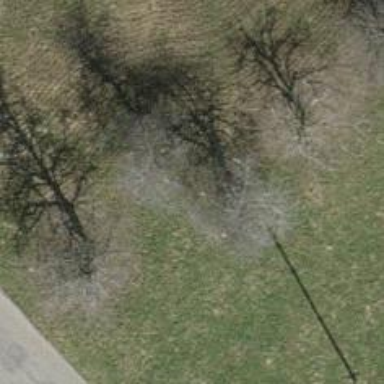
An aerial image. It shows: Urban tree adds touch of nature to the surroundings.